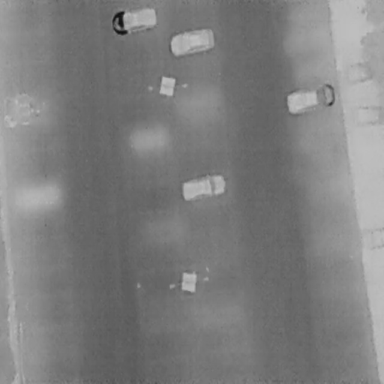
There are seven Cars in the infrared image.